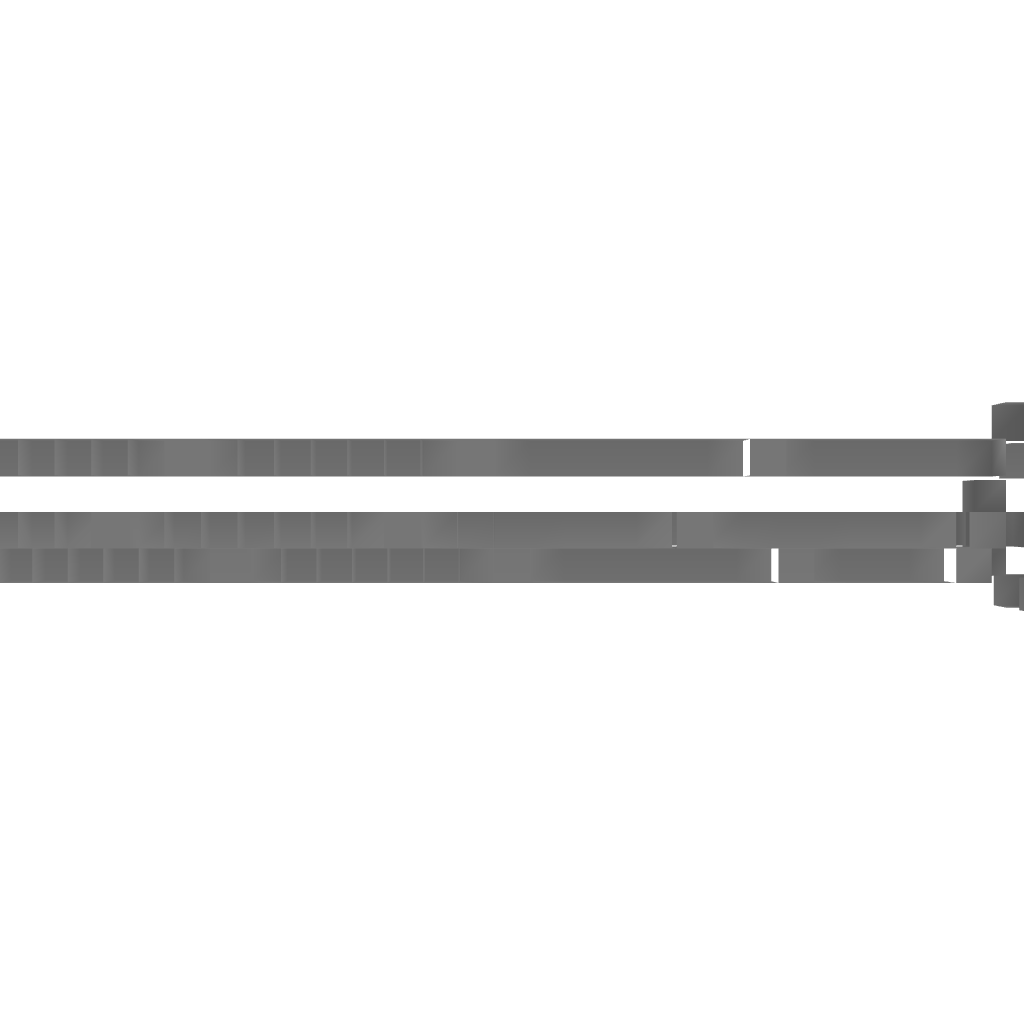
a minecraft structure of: Automatic Boiler bad low quality